Question: I found this interesting code in '/usr/include/stdio.h' on various Linux systems I have access to.
'''
167 /* Standard streams. */
168 extern struct _IO_FILE *stdin; /* Standard input stream. */
169 extern struct _IO_FILE *stdout; /* Standard output stream. */
170 extern struct _IO_FILE *stderr; /* Standard error output stream. */
171 /* C89/C99 say they're macros. Make them happy. */
172 #define stdin stdin
173 #define stdout stdout
174 #define stderr stderr
'''

Question: What's the point in defining a macro that does essentially nothing?
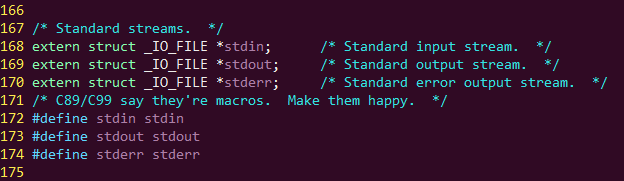
Answer: The C11 defines 'stdin', 'stdout' and 'stderr' in <URL>:
>
1. The macros [defined in <stdio.h>] are [...] stderr stdin stdout which are expressions of type pointer to FILE that point to the FILE objects associated, respectively, with the standard error, input, and output streams. [...]
Since the standard says these are macros, they must be macros. However the expressions must have some definition, and the standard them to be used as variable names, but they don't have to be actual identifiers.
Linux userland tries to mostly conform to the POSIX standard in addition to conforming to the C11 standard. In POSIX, the requirement is that <URL>. Since C11 requires that they be macros and POSIX requires that they're external identifiers, this is achieved easiest by defining a macro by the exact same name as the corresponding identifier.
It is indeed debatable if the POSIX standard them to be variables with external linkage, but it is of note that <URL> does state in its System Interfaces volume that
> The only sections relating to conformance are the SYNOPSIS, DESCRIPTION, RETURN VALUE, and ERRORS sections.
And the <URL> for these does say that:
> '''
#include <stdio.h>
extern FILE *stderr, *stdin, *stdout;
'''